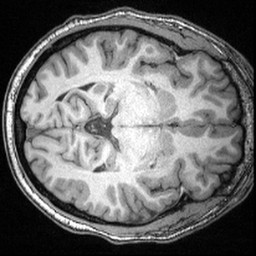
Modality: T1w
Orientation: axial
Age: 34
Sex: male
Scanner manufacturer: siemens
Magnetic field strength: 3 T
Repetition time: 2.4 s
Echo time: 0.00374 s